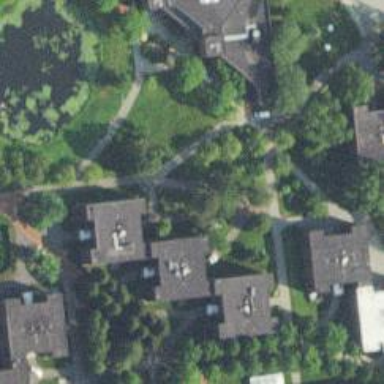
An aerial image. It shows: Dormitory building.